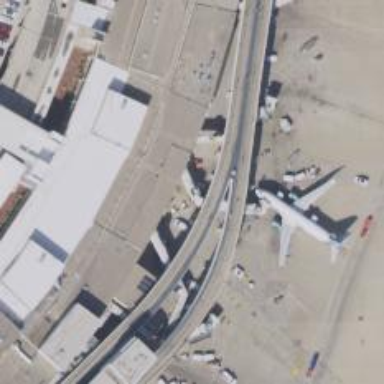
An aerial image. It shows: Airport gate.